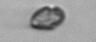
Label: Heterocapsa_rotundata